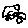
Label: car